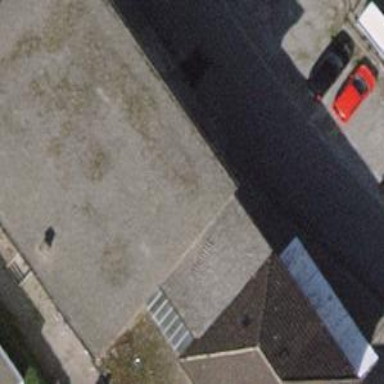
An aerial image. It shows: Industrial building.